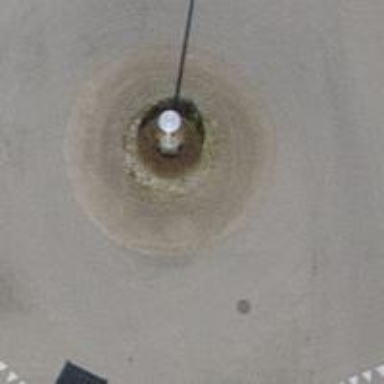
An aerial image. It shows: Mini roundabout on the road.